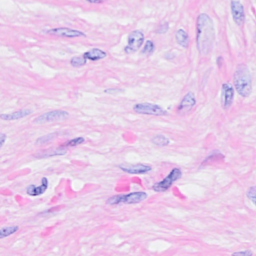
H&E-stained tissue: Breast